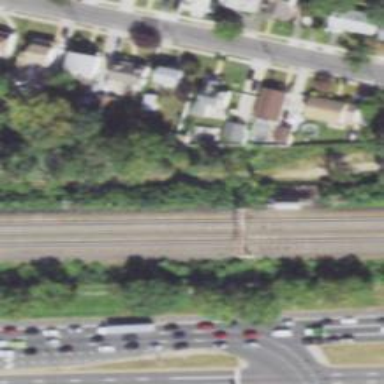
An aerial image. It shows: Railway signal.